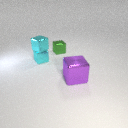
large purple metal cube to the right of small green metal cube